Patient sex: M
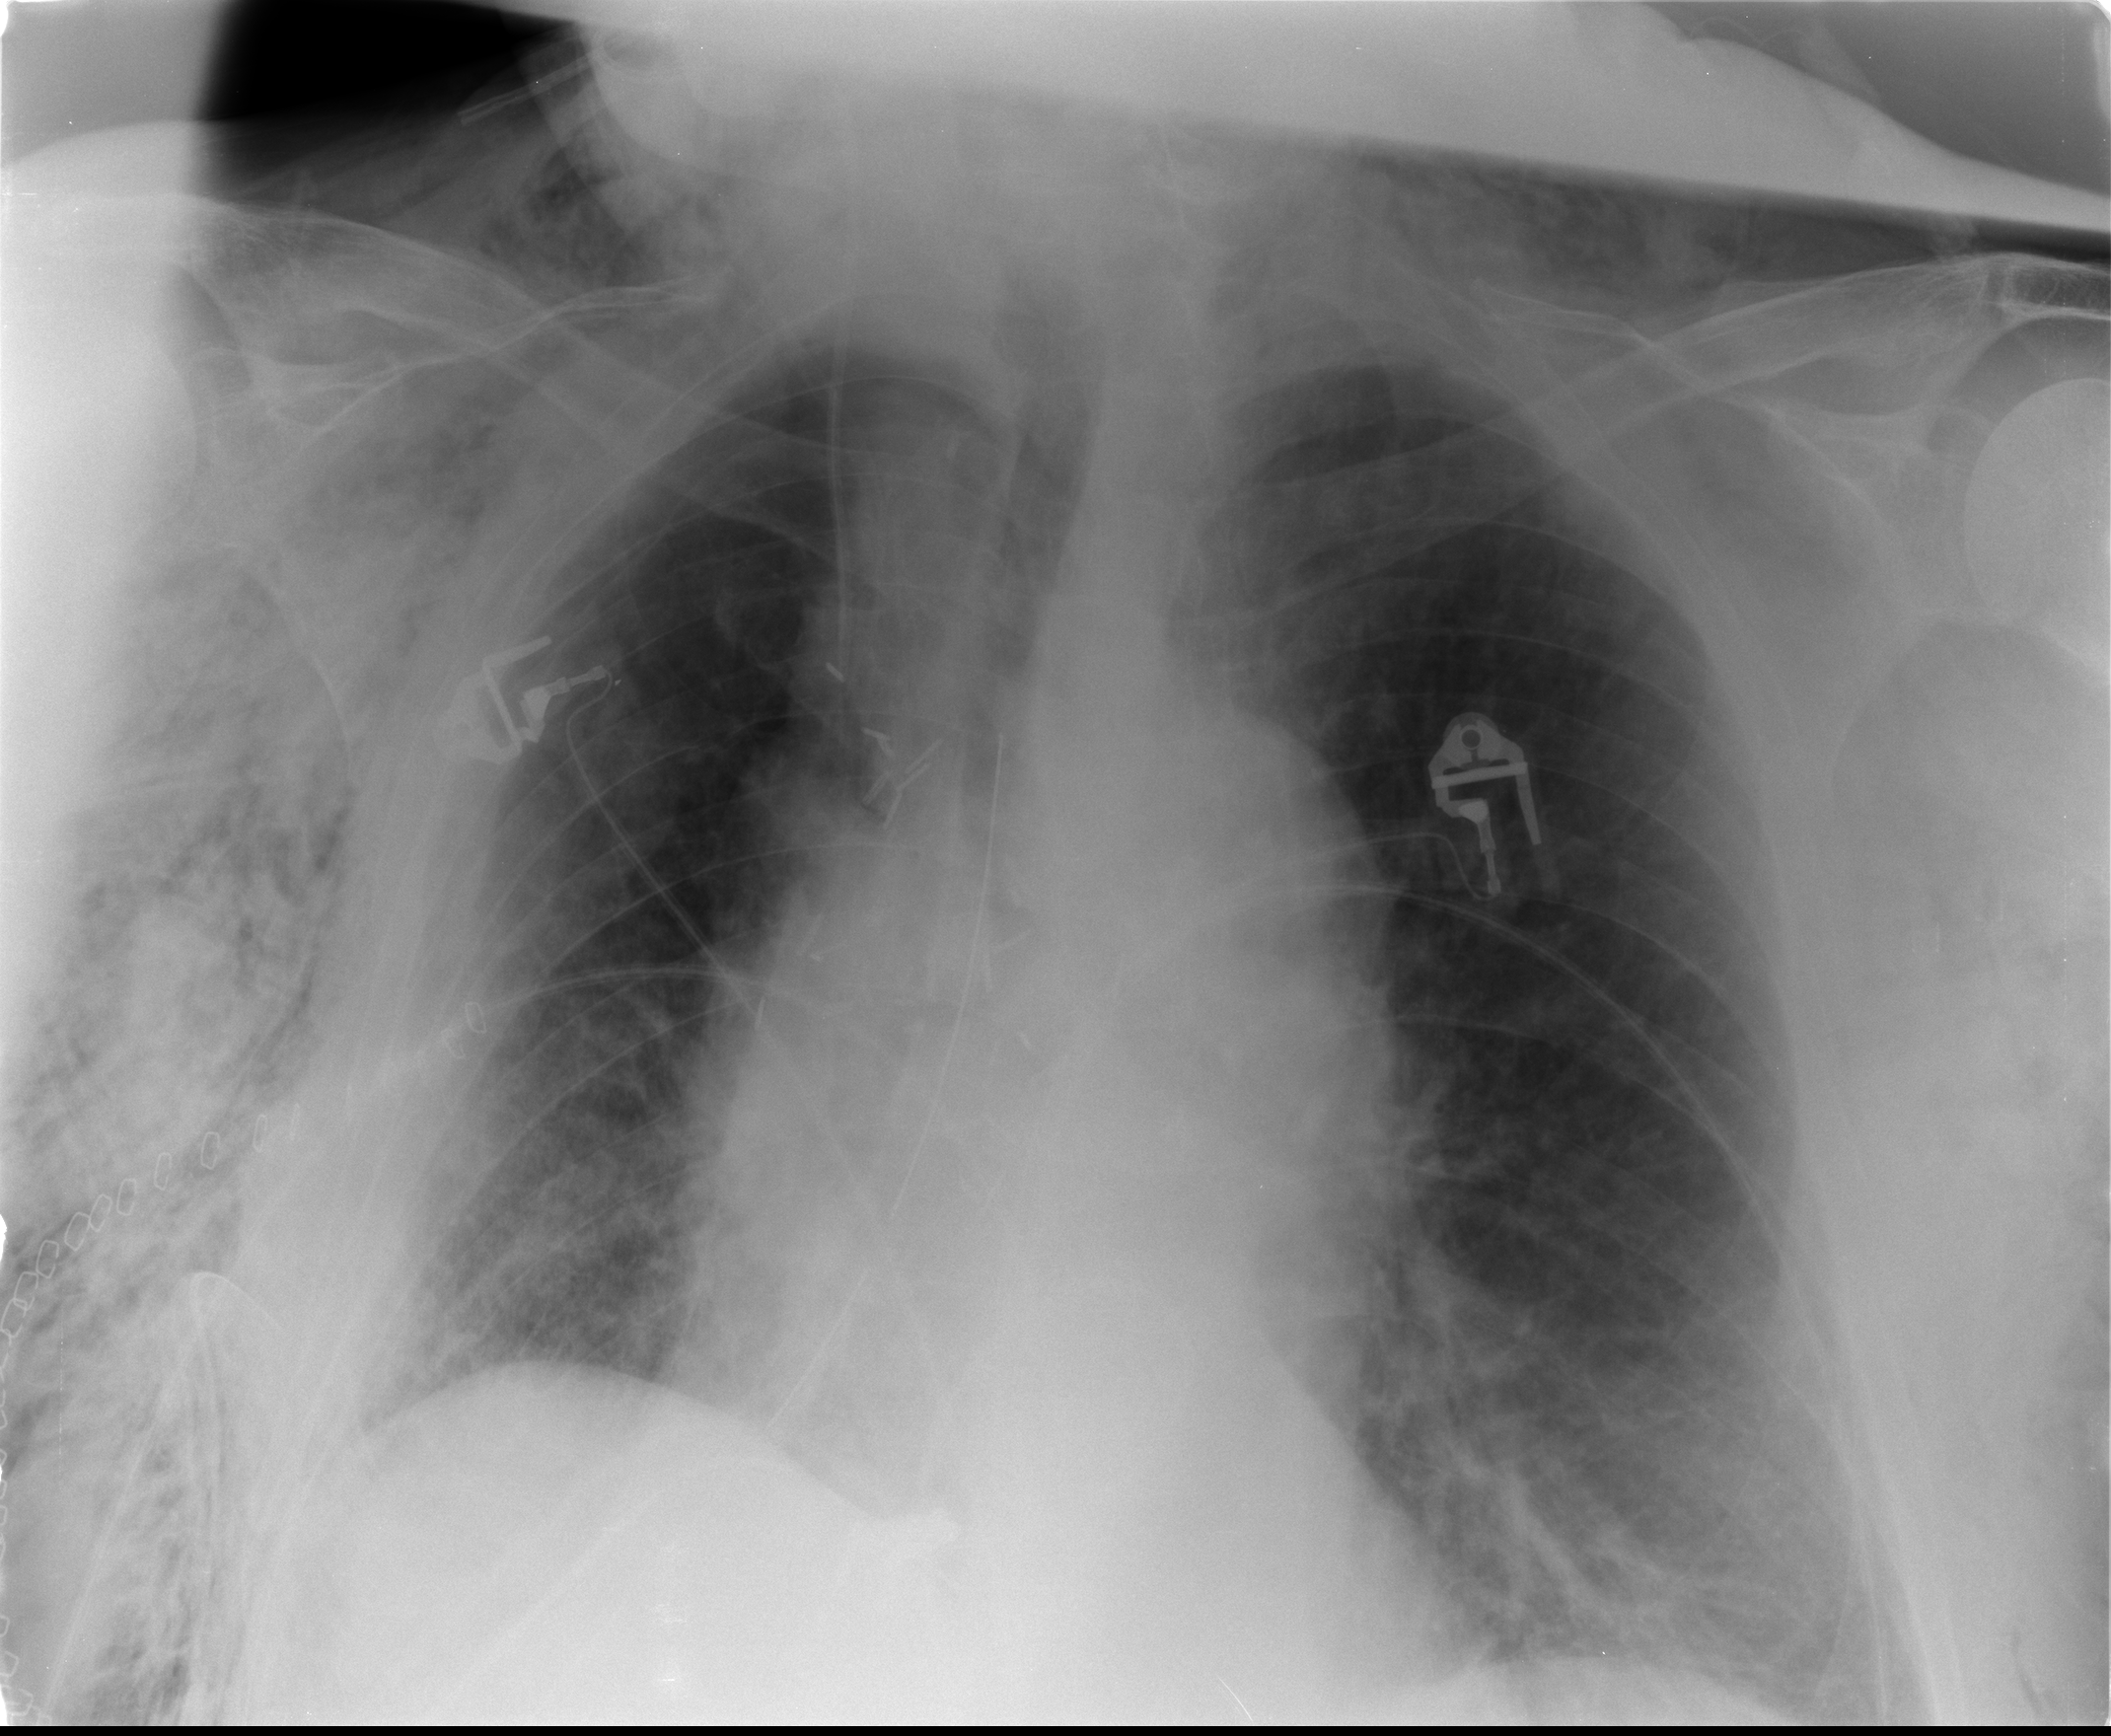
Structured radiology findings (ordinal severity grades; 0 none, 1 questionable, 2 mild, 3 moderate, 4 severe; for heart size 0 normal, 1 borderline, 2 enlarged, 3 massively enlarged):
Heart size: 0
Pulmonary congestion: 0
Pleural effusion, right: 0
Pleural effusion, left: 0
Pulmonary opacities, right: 0
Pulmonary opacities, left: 0
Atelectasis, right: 2
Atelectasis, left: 2